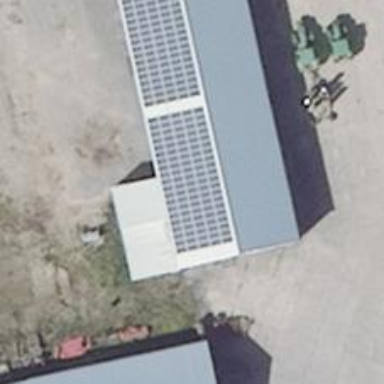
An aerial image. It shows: Solar photovoltaic panel generating electricity through small installation.